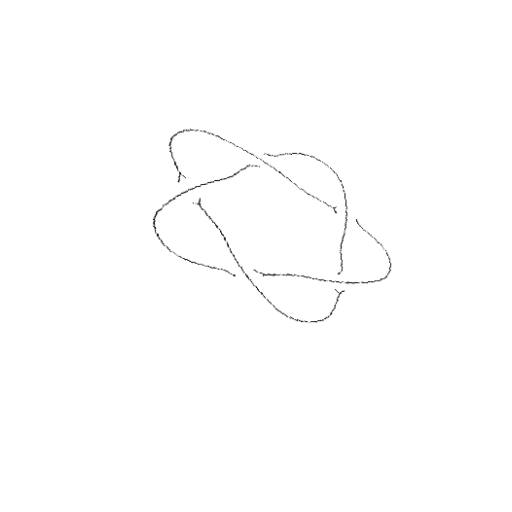
Crossing number: 5